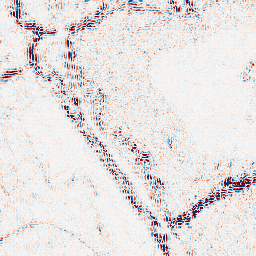
Category: wavelet
Decomposition family: wavelet_dwt
Decomposition parameters: wavelet: sym4
level: 2
Upsampling method: nearest
Upsampling parameters: scale: 2
Upsampling scale: 2